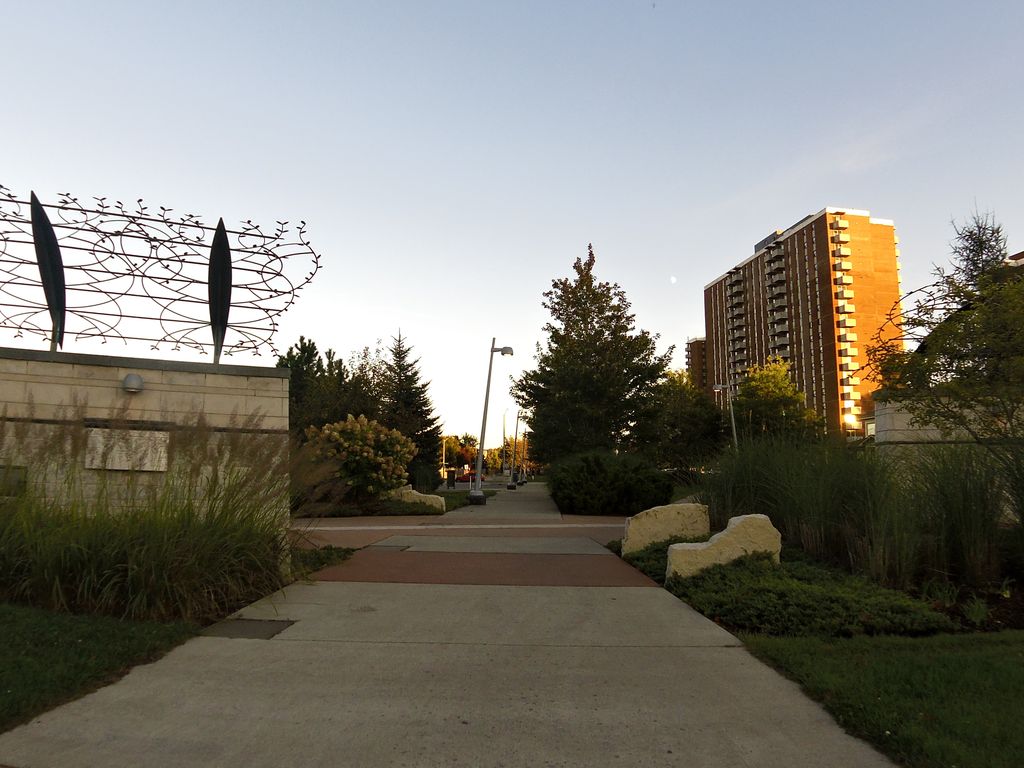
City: ottawa-gatineau